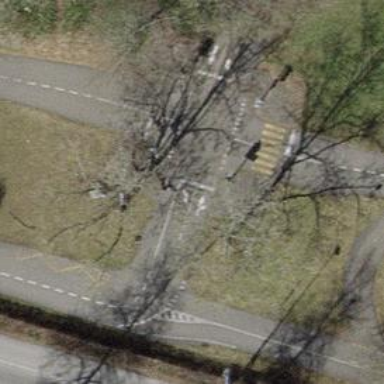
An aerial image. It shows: Road with traffic signals.